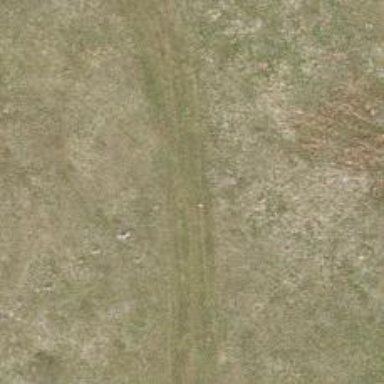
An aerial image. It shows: Dirt track with track grade of 5.